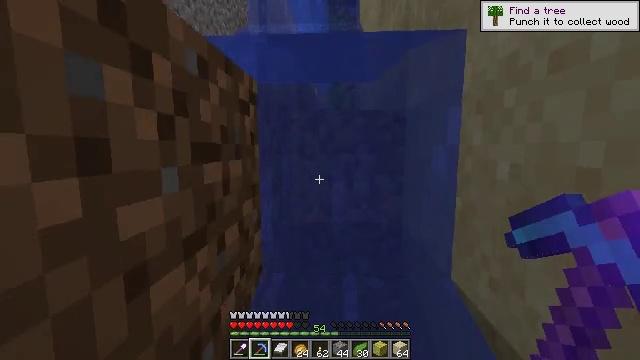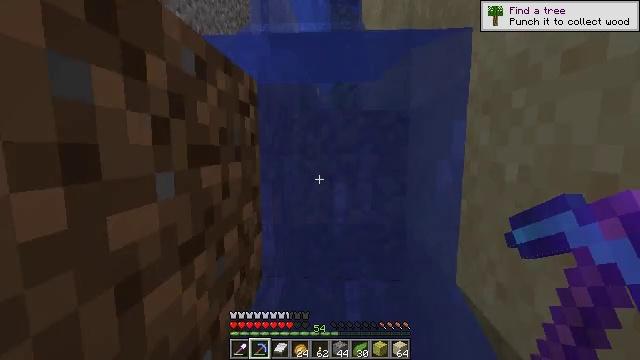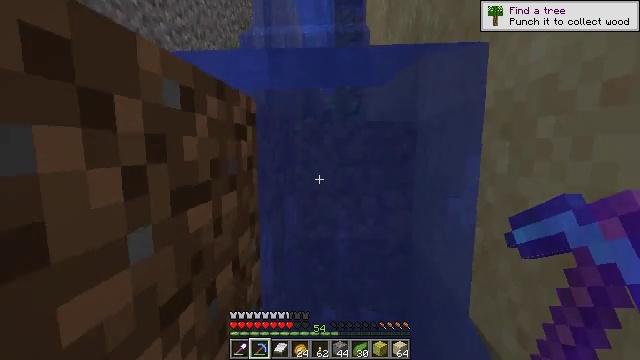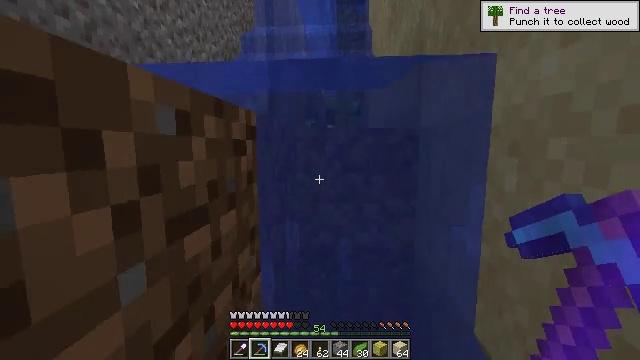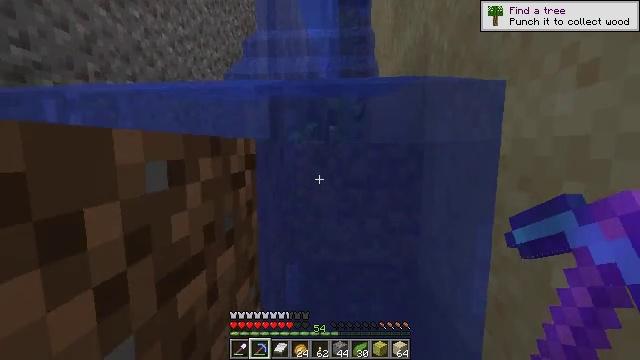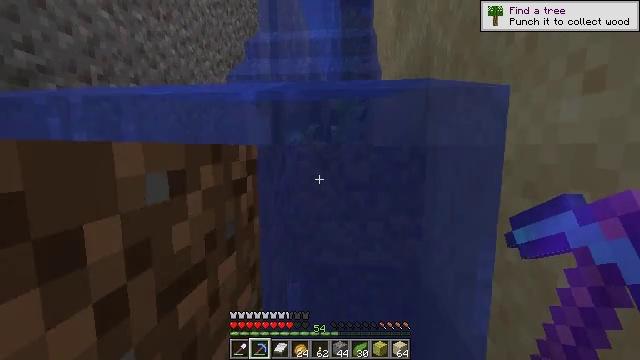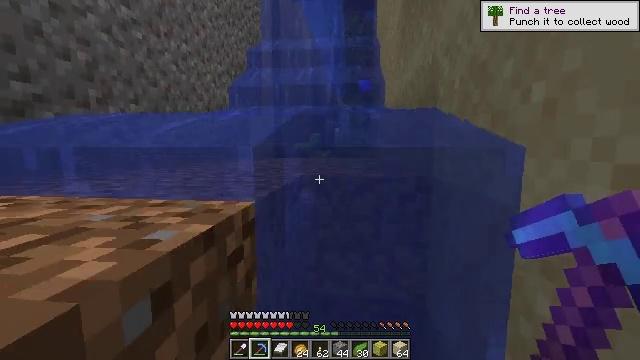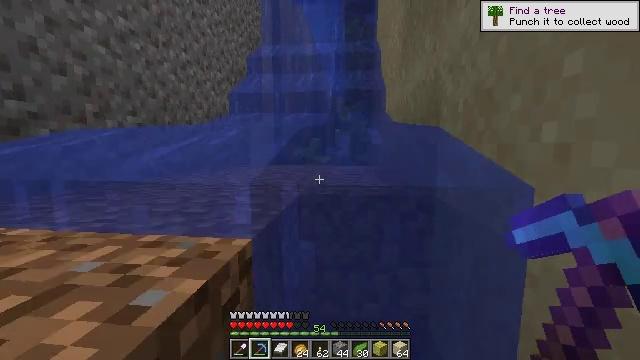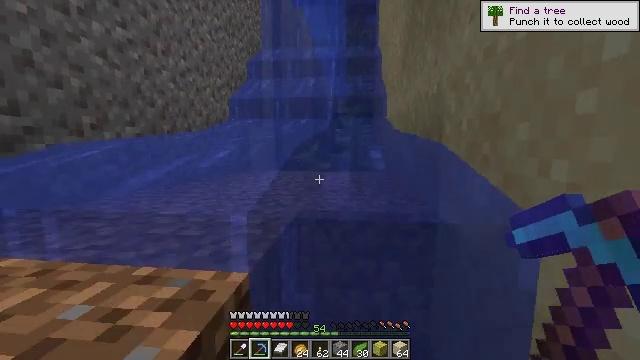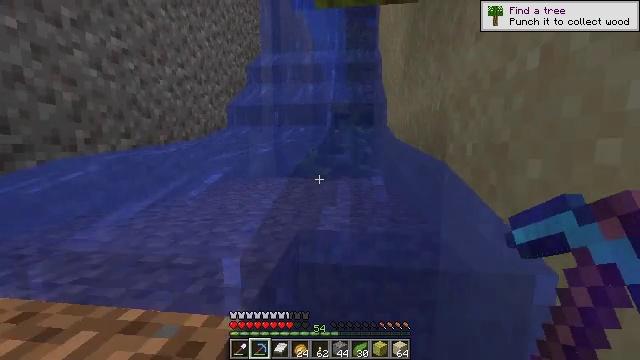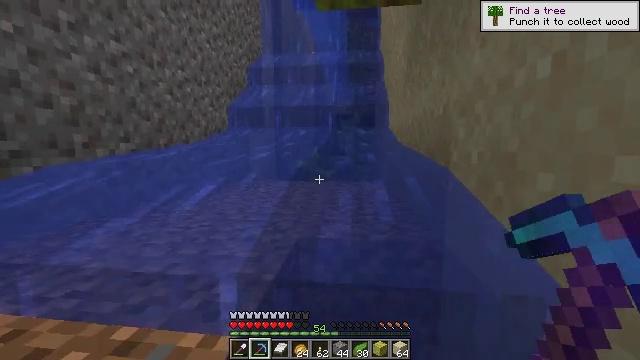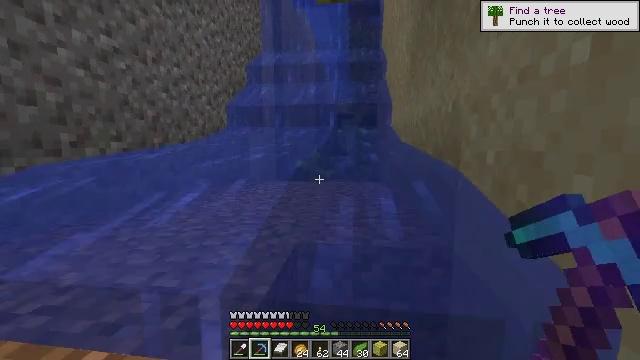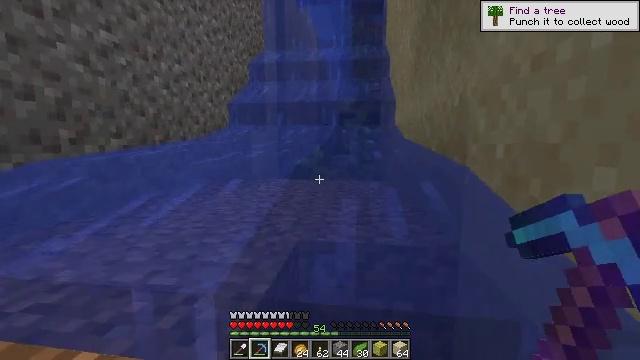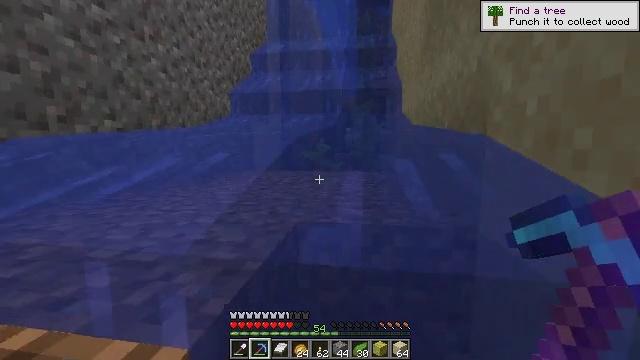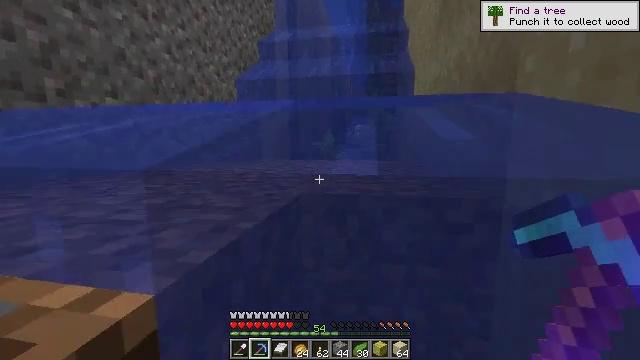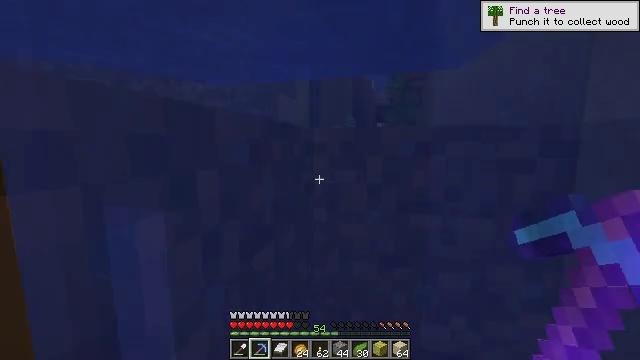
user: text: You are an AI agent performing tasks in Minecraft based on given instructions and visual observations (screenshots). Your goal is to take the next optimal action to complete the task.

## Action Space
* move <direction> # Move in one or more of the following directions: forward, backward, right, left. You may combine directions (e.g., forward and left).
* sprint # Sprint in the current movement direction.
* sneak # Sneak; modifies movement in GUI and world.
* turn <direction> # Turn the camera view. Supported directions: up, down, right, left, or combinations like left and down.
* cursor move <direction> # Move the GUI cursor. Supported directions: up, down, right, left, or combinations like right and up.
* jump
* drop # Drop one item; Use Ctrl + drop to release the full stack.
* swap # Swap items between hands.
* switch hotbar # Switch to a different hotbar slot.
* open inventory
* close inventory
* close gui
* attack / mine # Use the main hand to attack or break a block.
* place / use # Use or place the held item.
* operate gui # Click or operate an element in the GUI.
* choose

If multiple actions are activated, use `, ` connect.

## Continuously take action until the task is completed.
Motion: motion action
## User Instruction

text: Destroy the wet sponge to pick it up.
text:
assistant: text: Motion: move forward, jump
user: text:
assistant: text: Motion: move forward, jump
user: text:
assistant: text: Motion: move forward, jump
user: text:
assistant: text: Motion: move forward, jump
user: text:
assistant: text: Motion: move forward, jump
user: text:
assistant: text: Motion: move forward, jump
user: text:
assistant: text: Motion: move forward, jump
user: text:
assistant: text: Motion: move forward, jump
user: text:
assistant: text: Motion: move forward, jump
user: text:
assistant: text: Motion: move forward, jump
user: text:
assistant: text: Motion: move forward, jump
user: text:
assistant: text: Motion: move forward, jump
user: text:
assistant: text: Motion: move forward, turn left, jump
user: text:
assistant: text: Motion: move forward, turn left, jump
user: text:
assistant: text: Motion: move forward, turn left, jump
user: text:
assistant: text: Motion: move forward, turn left, jump
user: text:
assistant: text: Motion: move forward, turn left, jump
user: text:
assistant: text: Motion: move forward, turn left, jump
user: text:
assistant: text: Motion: move forward, turn left, jump
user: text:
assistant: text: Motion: move forward, turn left, jump
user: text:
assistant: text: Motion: move forward, turn left, jump
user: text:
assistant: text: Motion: move forward, turn left, jump
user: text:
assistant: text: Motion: move forward, turn left, jump
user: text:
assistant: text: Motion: move forward, turn left, jump
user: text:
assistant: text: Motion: move forward, turn left, jump
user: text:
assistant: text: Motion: move forward, turn left, jump
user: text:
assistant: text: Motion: move forward, turn left, jump
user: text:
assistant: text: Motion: move forward, turn left, jump
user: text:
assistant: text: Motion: move forward, turn left, jump
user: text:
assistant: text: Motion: move forward, turn left and down, jump